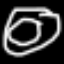
Label: donut